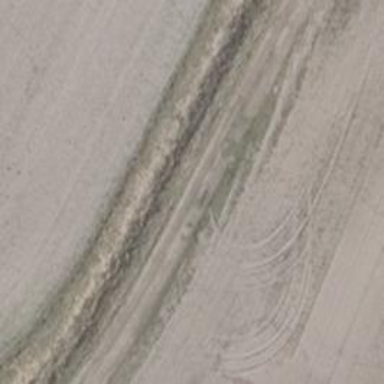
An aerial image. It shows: Sandy track with grade3 tracktype.